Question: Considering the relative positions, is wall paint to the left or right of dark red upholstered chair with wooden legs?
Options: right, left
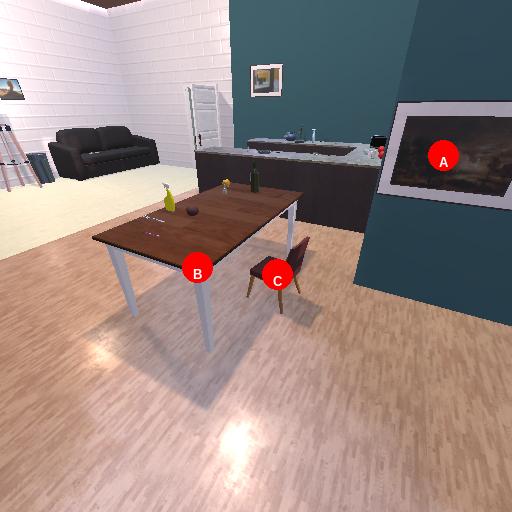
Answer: right